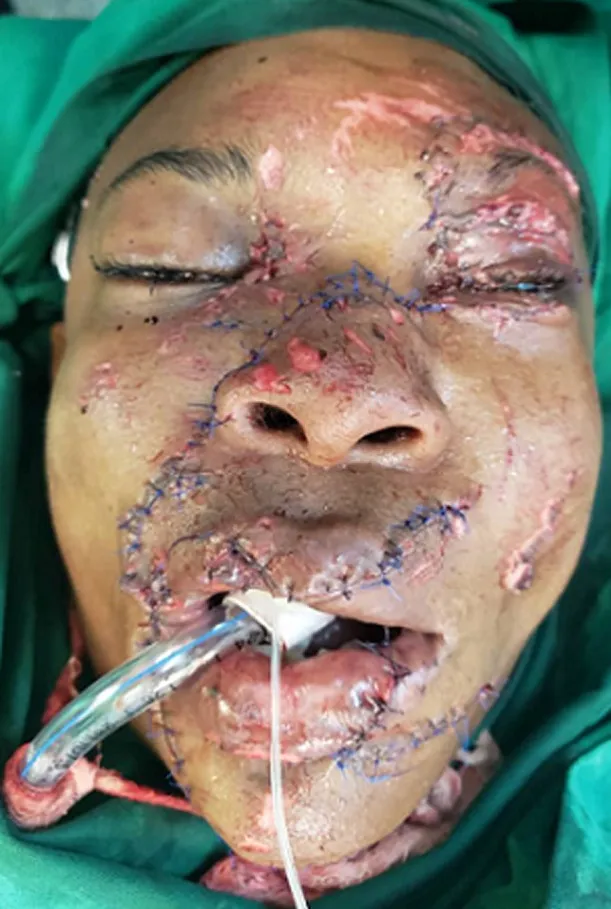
intra-operative condition of the patient's face soon after the replacement and repair of the injured structures.
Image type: medical_photograph (other_medical_photograph)